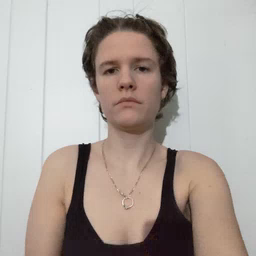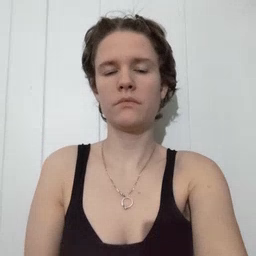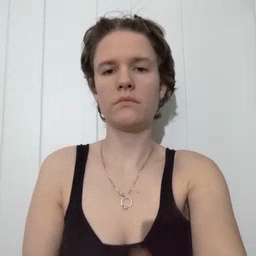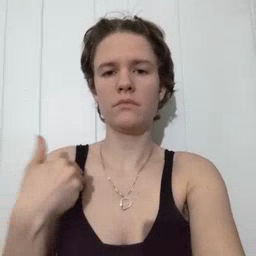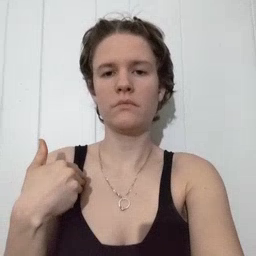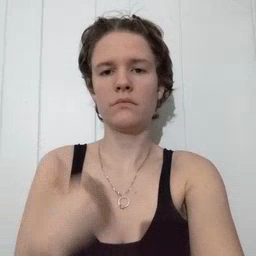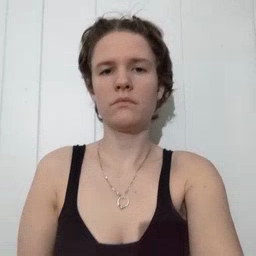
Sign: have